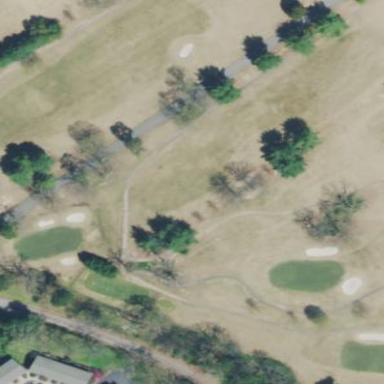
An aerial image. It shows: Area of rough grass used for golf.